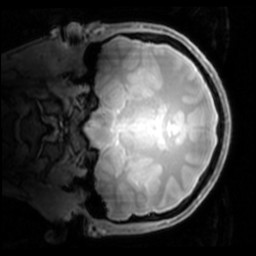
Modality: PDw
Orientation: coronal
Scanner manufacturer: philips
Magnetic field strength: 7 T
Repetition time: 0.008 s
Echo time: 0.001974 s